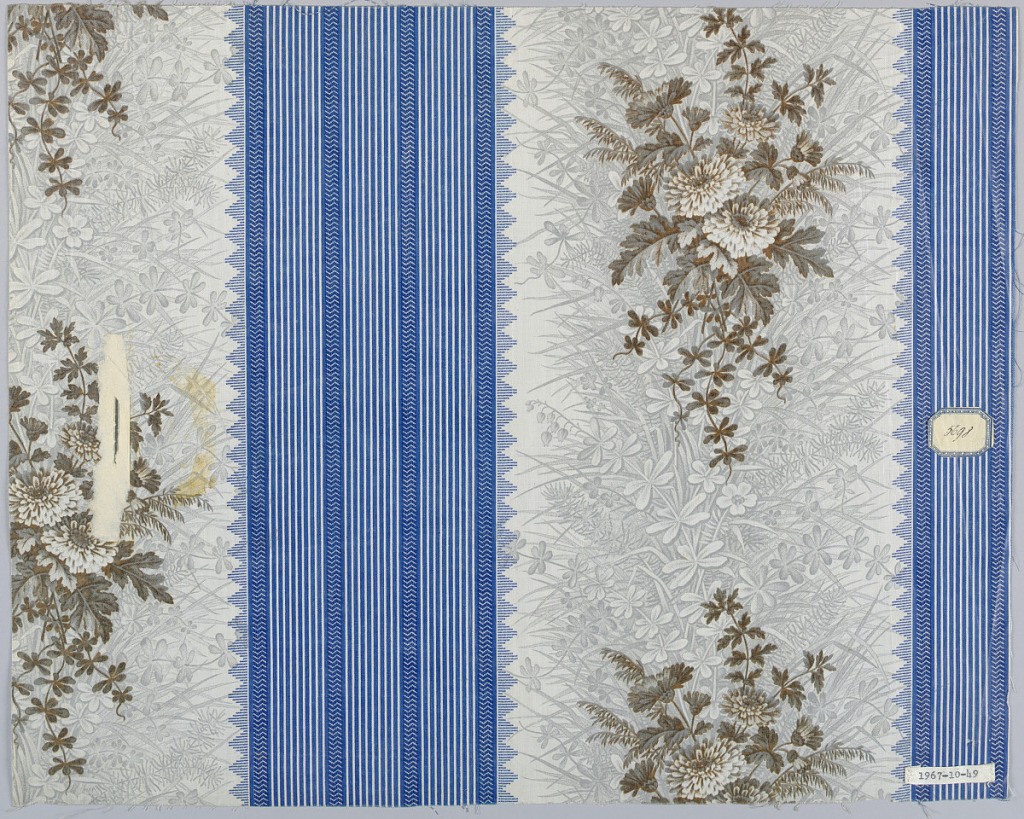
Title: Textile
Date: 1850–63
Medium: cotton Technique: printed by engraved roller and block printed
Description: Ground elaborately decorated with grouped stripes in strong blue, alternating with broad stripe, the ground of which is printed in elaborate foliage pattern of wild flowers in grey. This is over-printed with flower clusters, asters, in grey-green, white and dull rose shadows, probably by block.